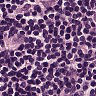
Metastatic tissue present: yes